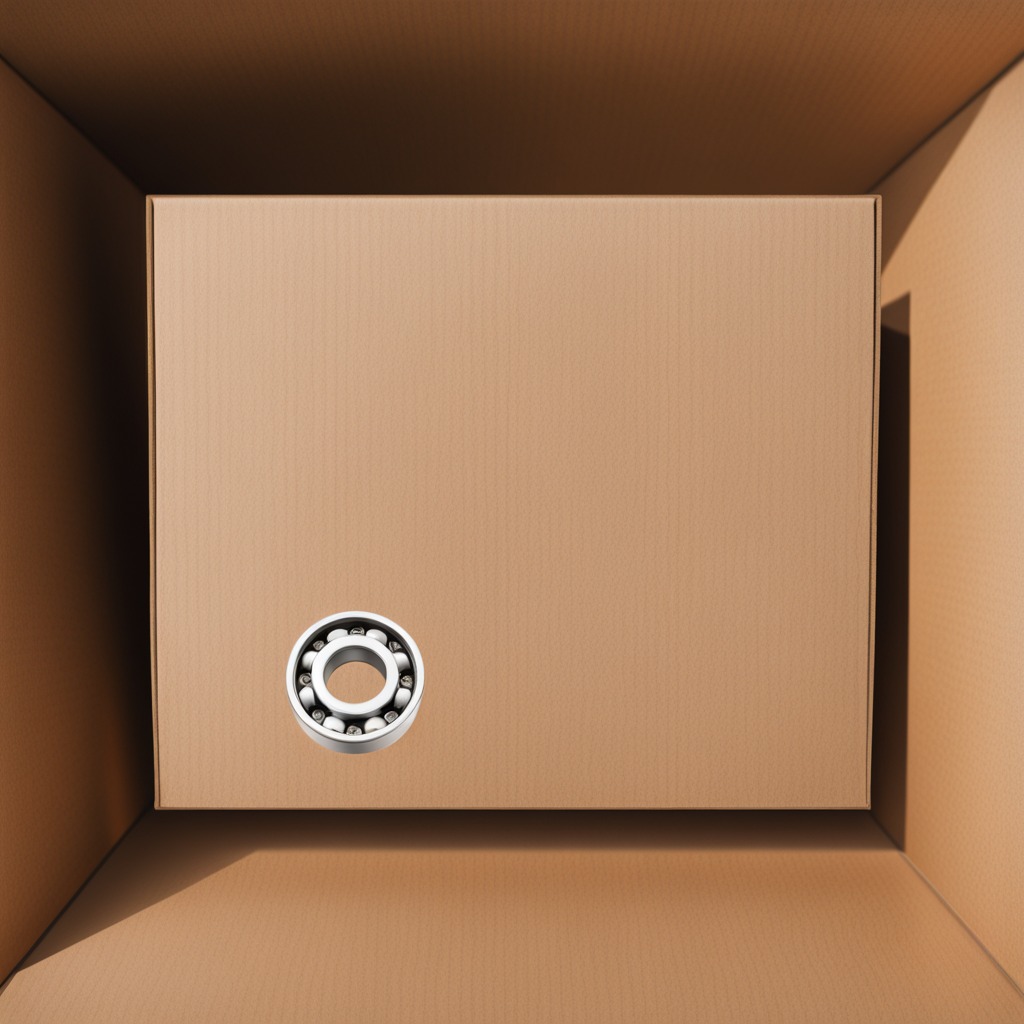
A metal ball bearing is lying on a clean dry cardboard box surface in an outdoor workshop during daytime bright natural light soft shadows slightly creased but